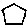
Label: hexagon